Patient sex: F
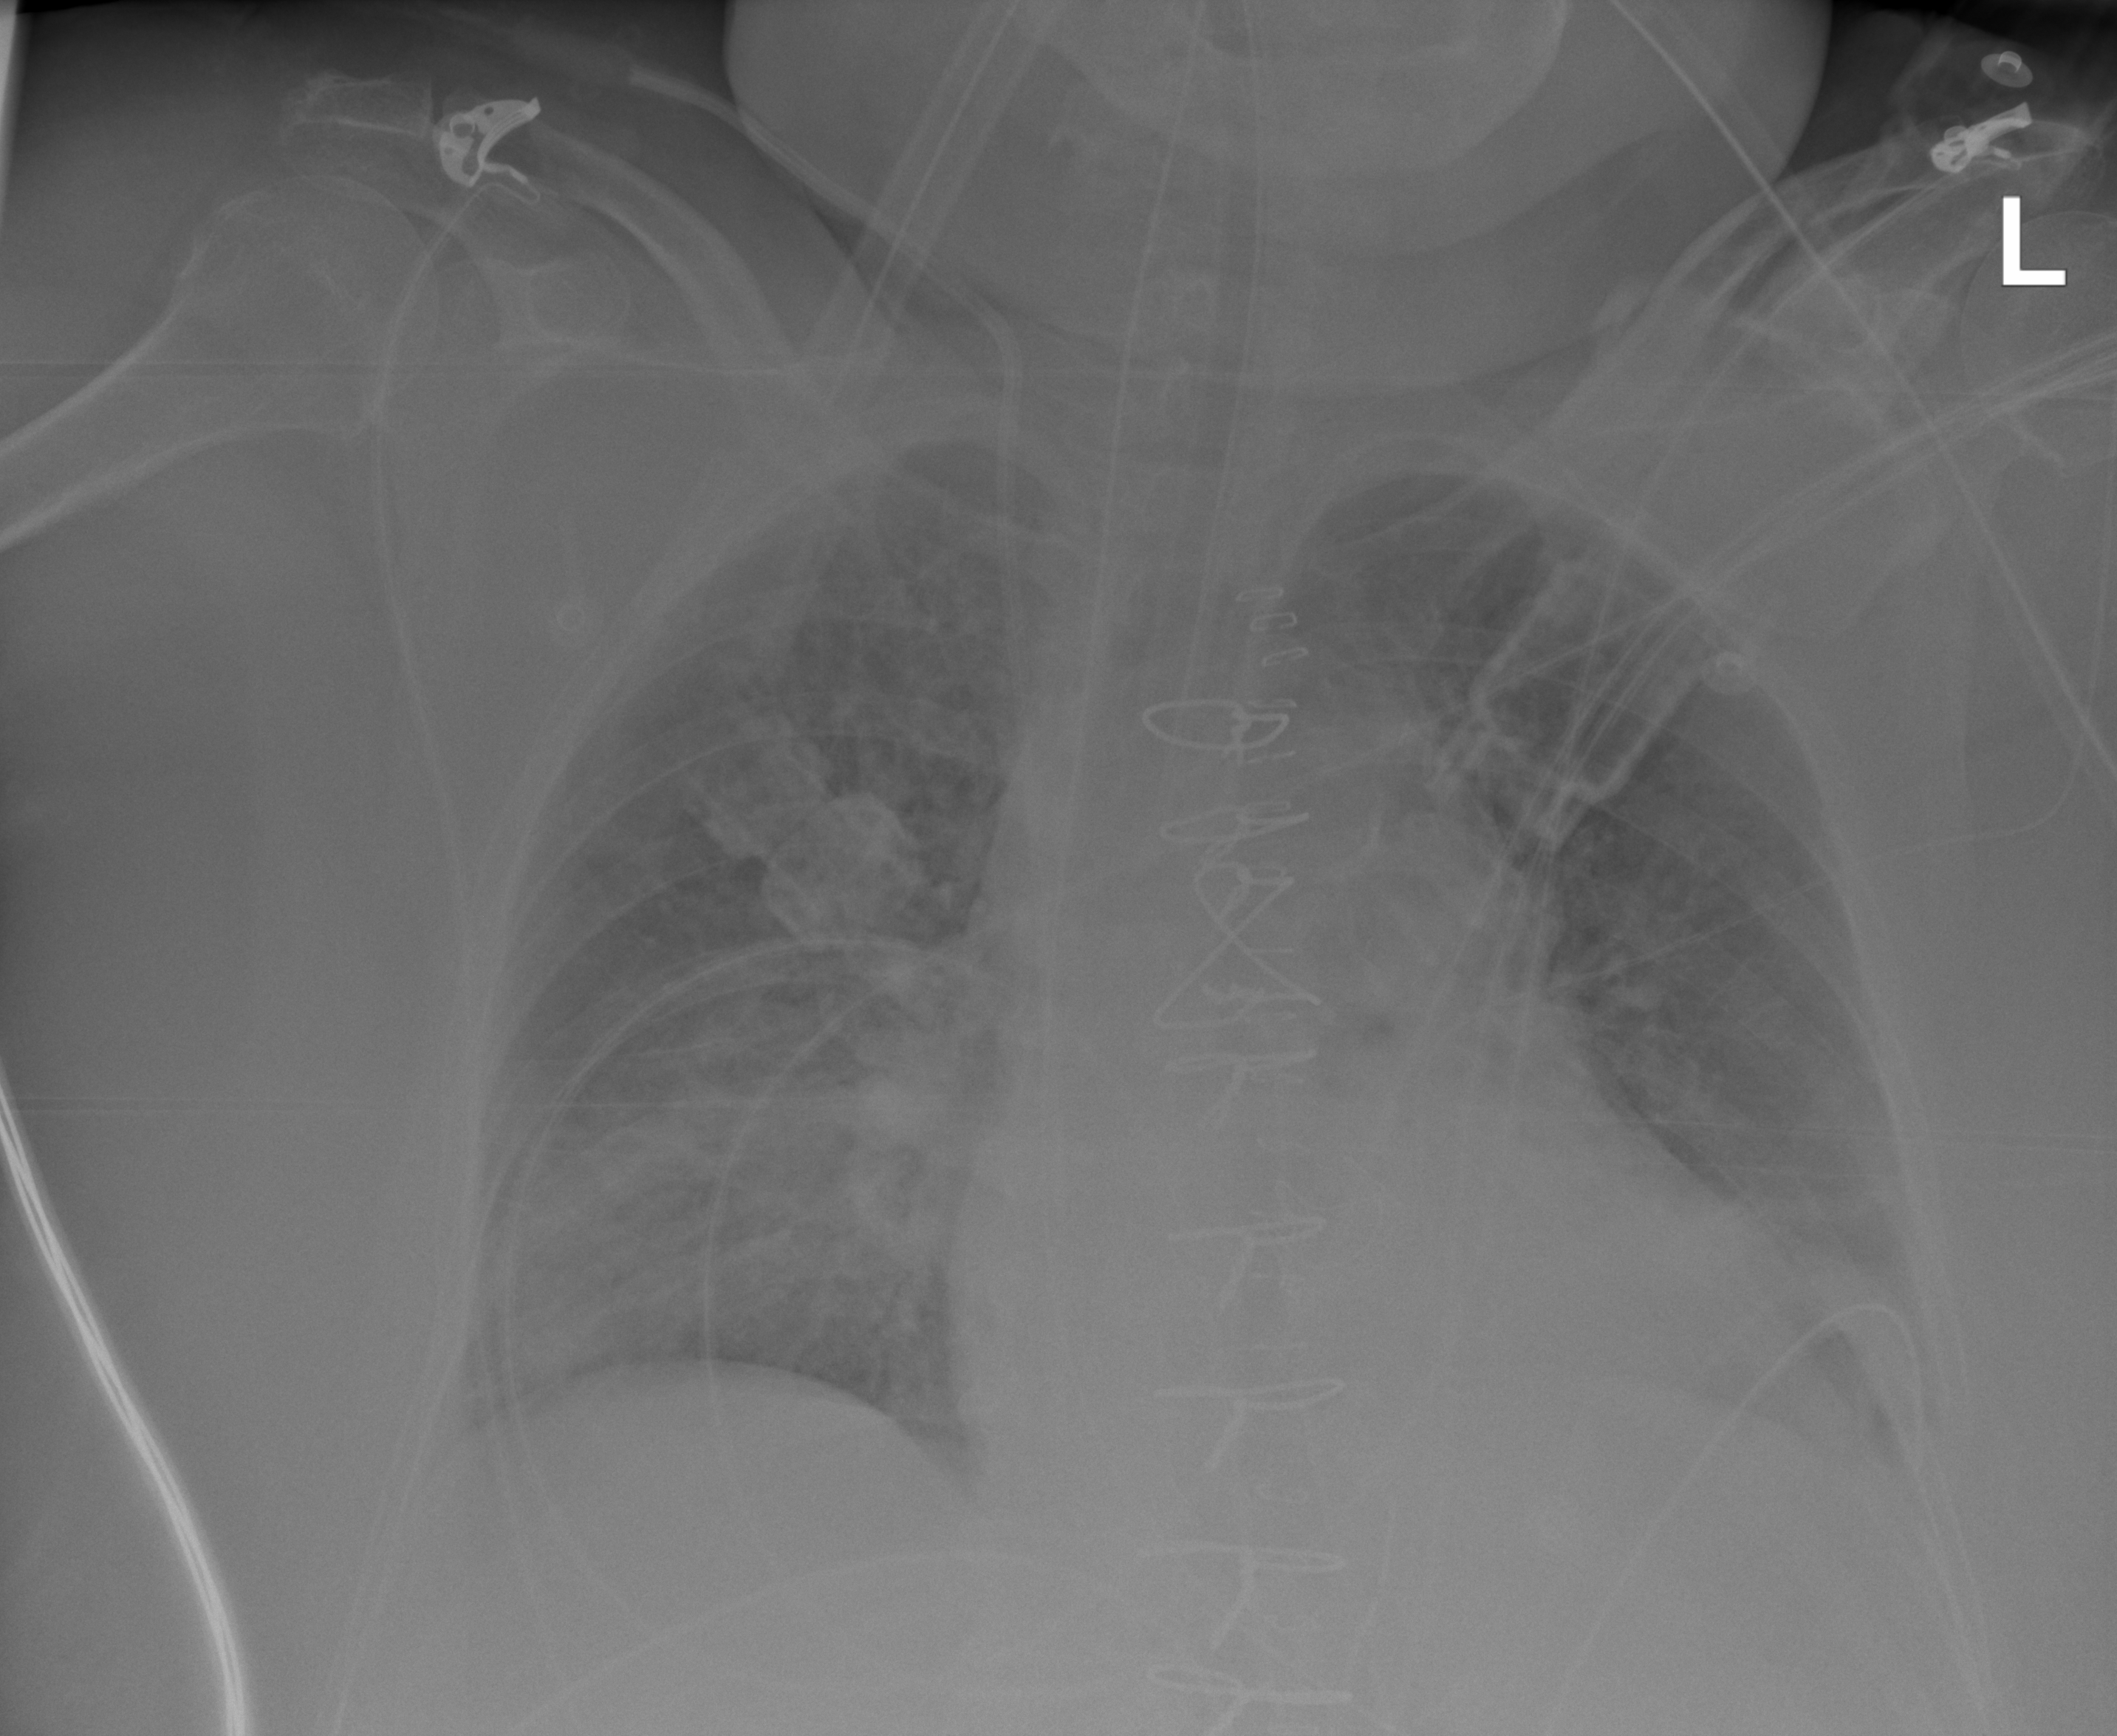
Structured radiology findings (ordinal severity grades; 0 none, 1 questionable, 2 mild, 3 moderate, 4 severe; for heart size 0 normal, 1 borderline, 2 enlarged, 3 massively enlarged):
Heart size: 2
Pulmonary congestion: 3
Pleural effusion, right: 3
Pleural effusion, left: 2
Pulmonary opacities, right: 1
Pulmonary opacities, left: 1
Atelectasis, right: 3
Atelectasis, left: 2